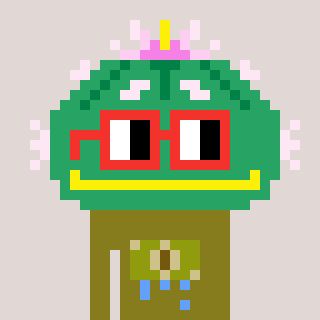
a pixel art character with square red glasses, a peyote-shaped head and a gunk-colored body on a warm background